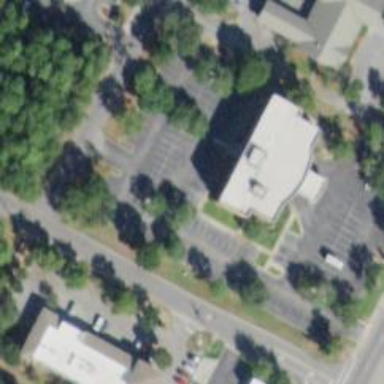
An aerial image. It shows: Parking space is available.